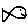
Label: fish